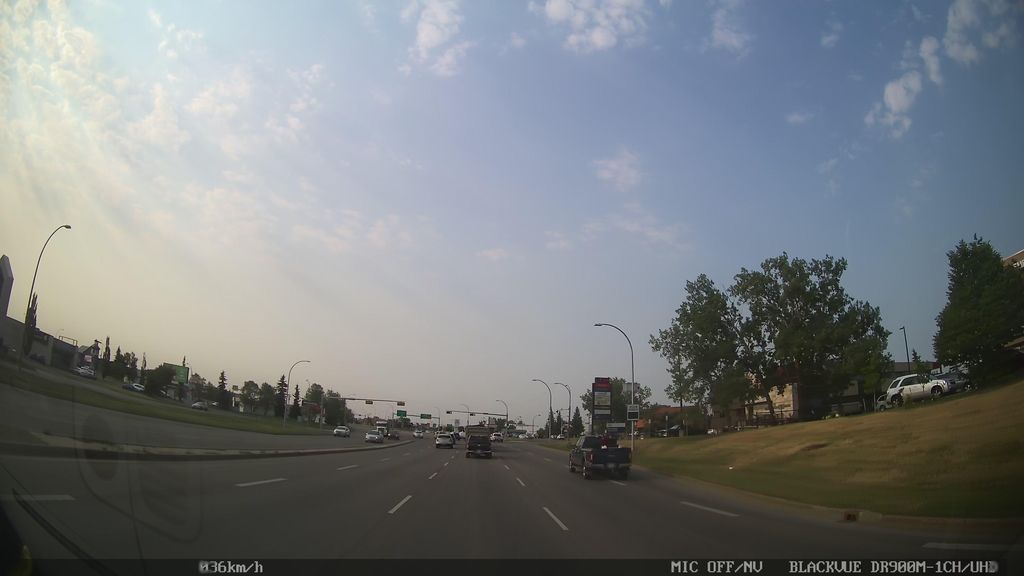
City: edmonton